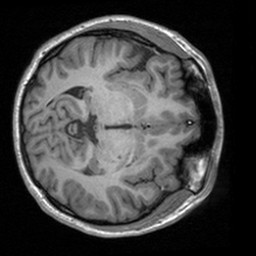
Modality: T1w
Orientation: axial
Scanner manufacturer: siemens
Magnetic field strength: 3 T
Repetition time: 1.9 s
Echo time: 0.00226 s